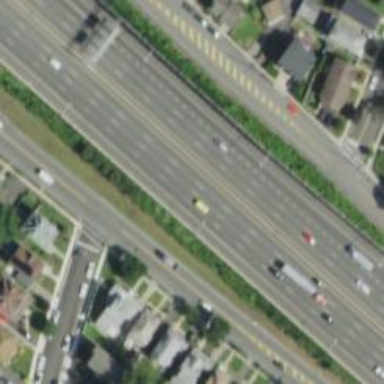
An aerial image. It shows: Urban freeway or expressway.